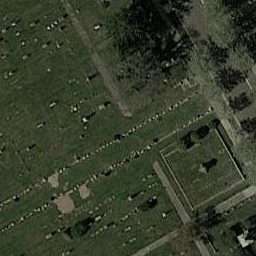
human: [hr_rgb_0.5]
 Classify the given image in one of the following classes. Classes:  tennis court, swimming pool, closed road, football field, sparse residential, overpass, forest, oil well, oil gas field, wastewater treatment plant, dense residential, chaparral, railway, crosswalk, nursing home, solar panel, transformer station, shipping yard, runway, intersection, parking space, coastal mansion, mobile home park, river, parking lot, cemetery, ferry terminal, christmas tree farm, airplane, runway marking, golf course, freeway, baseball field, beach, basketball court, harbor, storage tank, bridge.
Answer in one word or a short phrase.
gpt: cemetery